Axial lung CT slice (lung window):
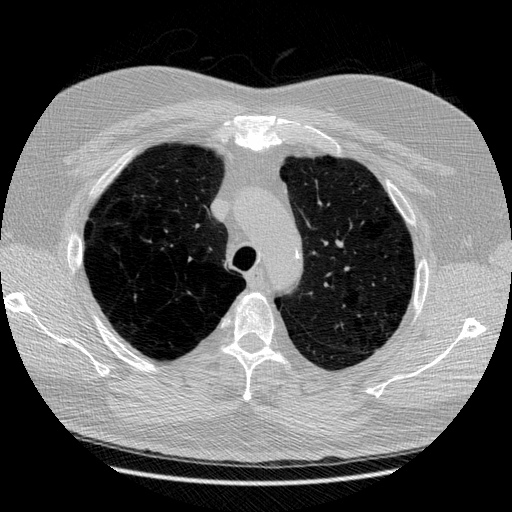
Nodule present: no